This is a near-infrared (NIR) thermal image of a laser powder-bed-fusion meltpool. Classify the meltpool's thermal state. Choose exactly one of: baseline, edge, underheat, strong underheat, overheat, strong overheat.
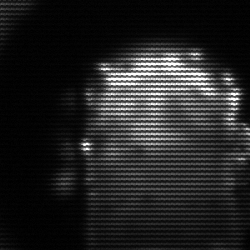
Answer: baseline